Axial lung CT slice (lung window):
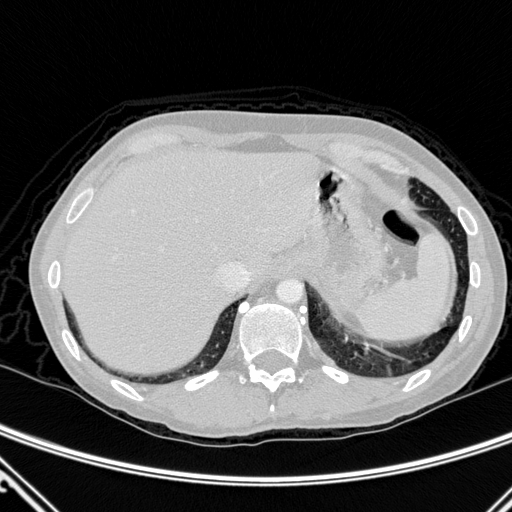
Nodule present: no